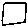
Label: square